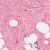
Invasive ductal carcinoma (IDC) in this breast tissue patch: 0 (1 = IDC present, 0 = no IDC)